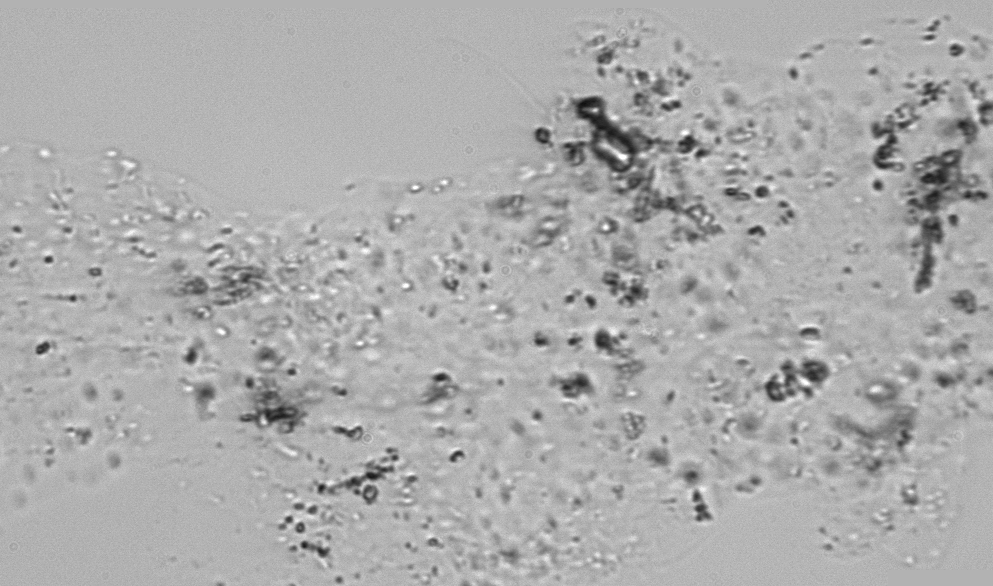
Label: Phaeocystis